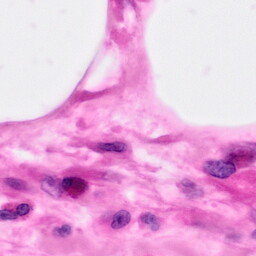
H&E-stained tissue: Pancreatic